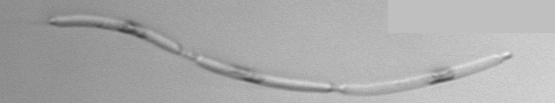
Label: Eucampia_morphytype1